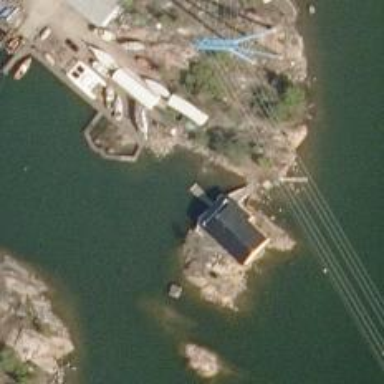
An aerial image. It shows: Man-made pier.